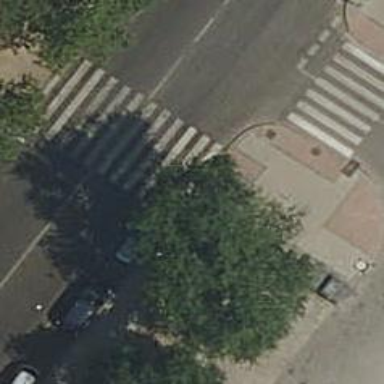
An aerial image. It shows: Zebra crossing on the road.